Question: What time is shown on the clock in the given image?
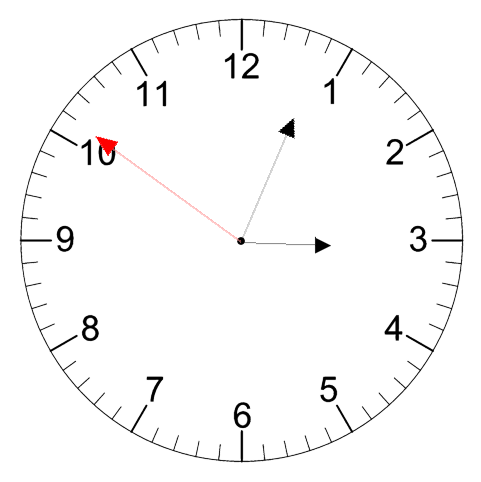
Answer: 03:03:51